Aerial crown-view tile of a tropical tree (Barro Colorado Island, Panama), acquired 20250512:
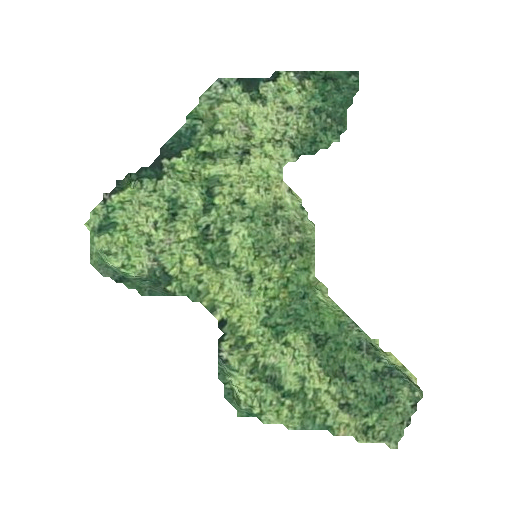
Species: Celtis schippii
GBIF accepted scientific name: Celtis schippii
Crown area: 91.34 m²